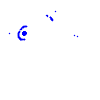
Particle: electron